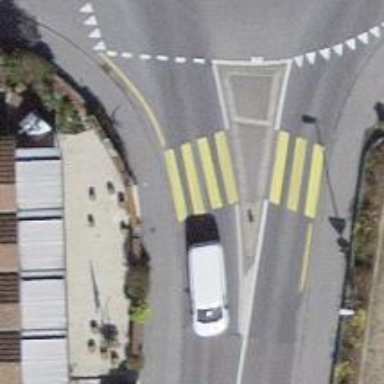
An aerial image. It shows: Footway that serves as traffic island.